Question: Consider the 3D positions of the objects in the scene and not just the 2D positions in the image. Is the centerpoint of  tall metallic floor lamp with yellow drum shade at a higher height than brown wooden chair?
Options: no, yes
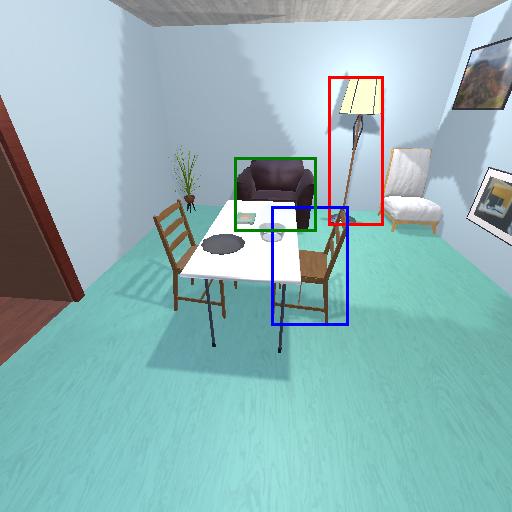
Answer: no